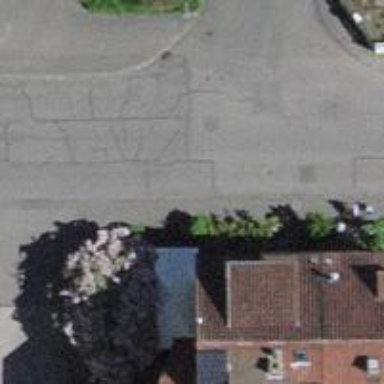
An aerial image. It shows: Residential road with asphalt surface. There is asphalt sidewalk on the left side of the road.